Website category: sports
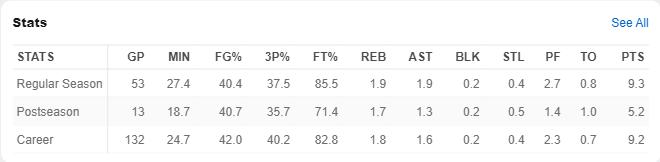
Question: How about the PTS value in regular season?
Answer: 9.3

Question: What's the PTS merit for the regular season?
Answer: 9.3